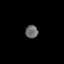
Tissue: skin
Cell type: Epithelial cells
Senescence score: 0.2874
Nuclear area (px): 159
Mean DAPI intensity: 107.157